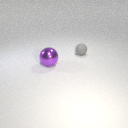
large purple metal sphere to the left of small gray rubber sphere